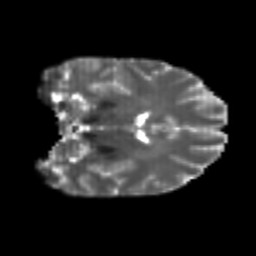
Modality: T2w
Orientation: coronal
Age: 26
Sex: female
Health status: healthy
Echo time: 0.074 s